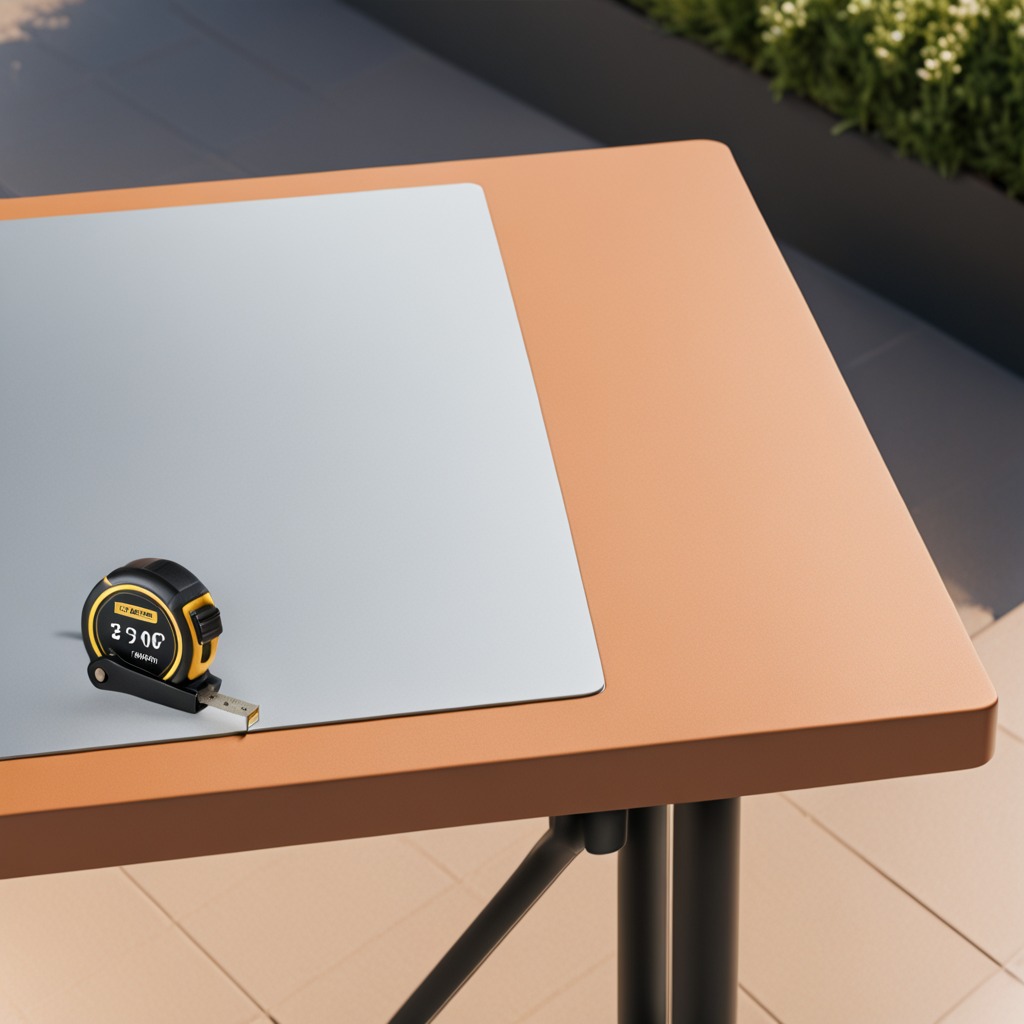
A measuring tape lies on the table.